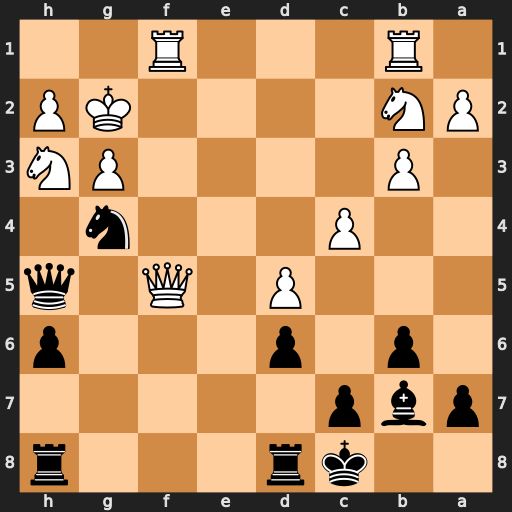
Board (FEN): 2kr3r/pbp5/1p1p3p/3P1Q1q/2P3n1/1P4PN/PN4KP/1R3R2
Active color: b
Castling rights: -
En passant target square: -
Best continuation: Qxf5 Rxf5 Ne3+ Kf2 Nxf5